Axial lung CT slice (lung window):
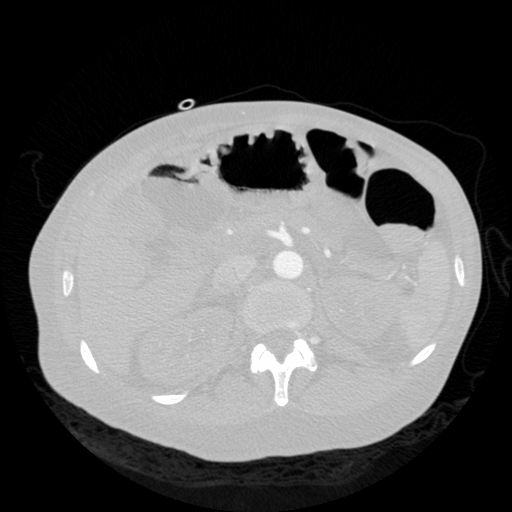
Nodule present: no